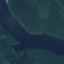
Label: River